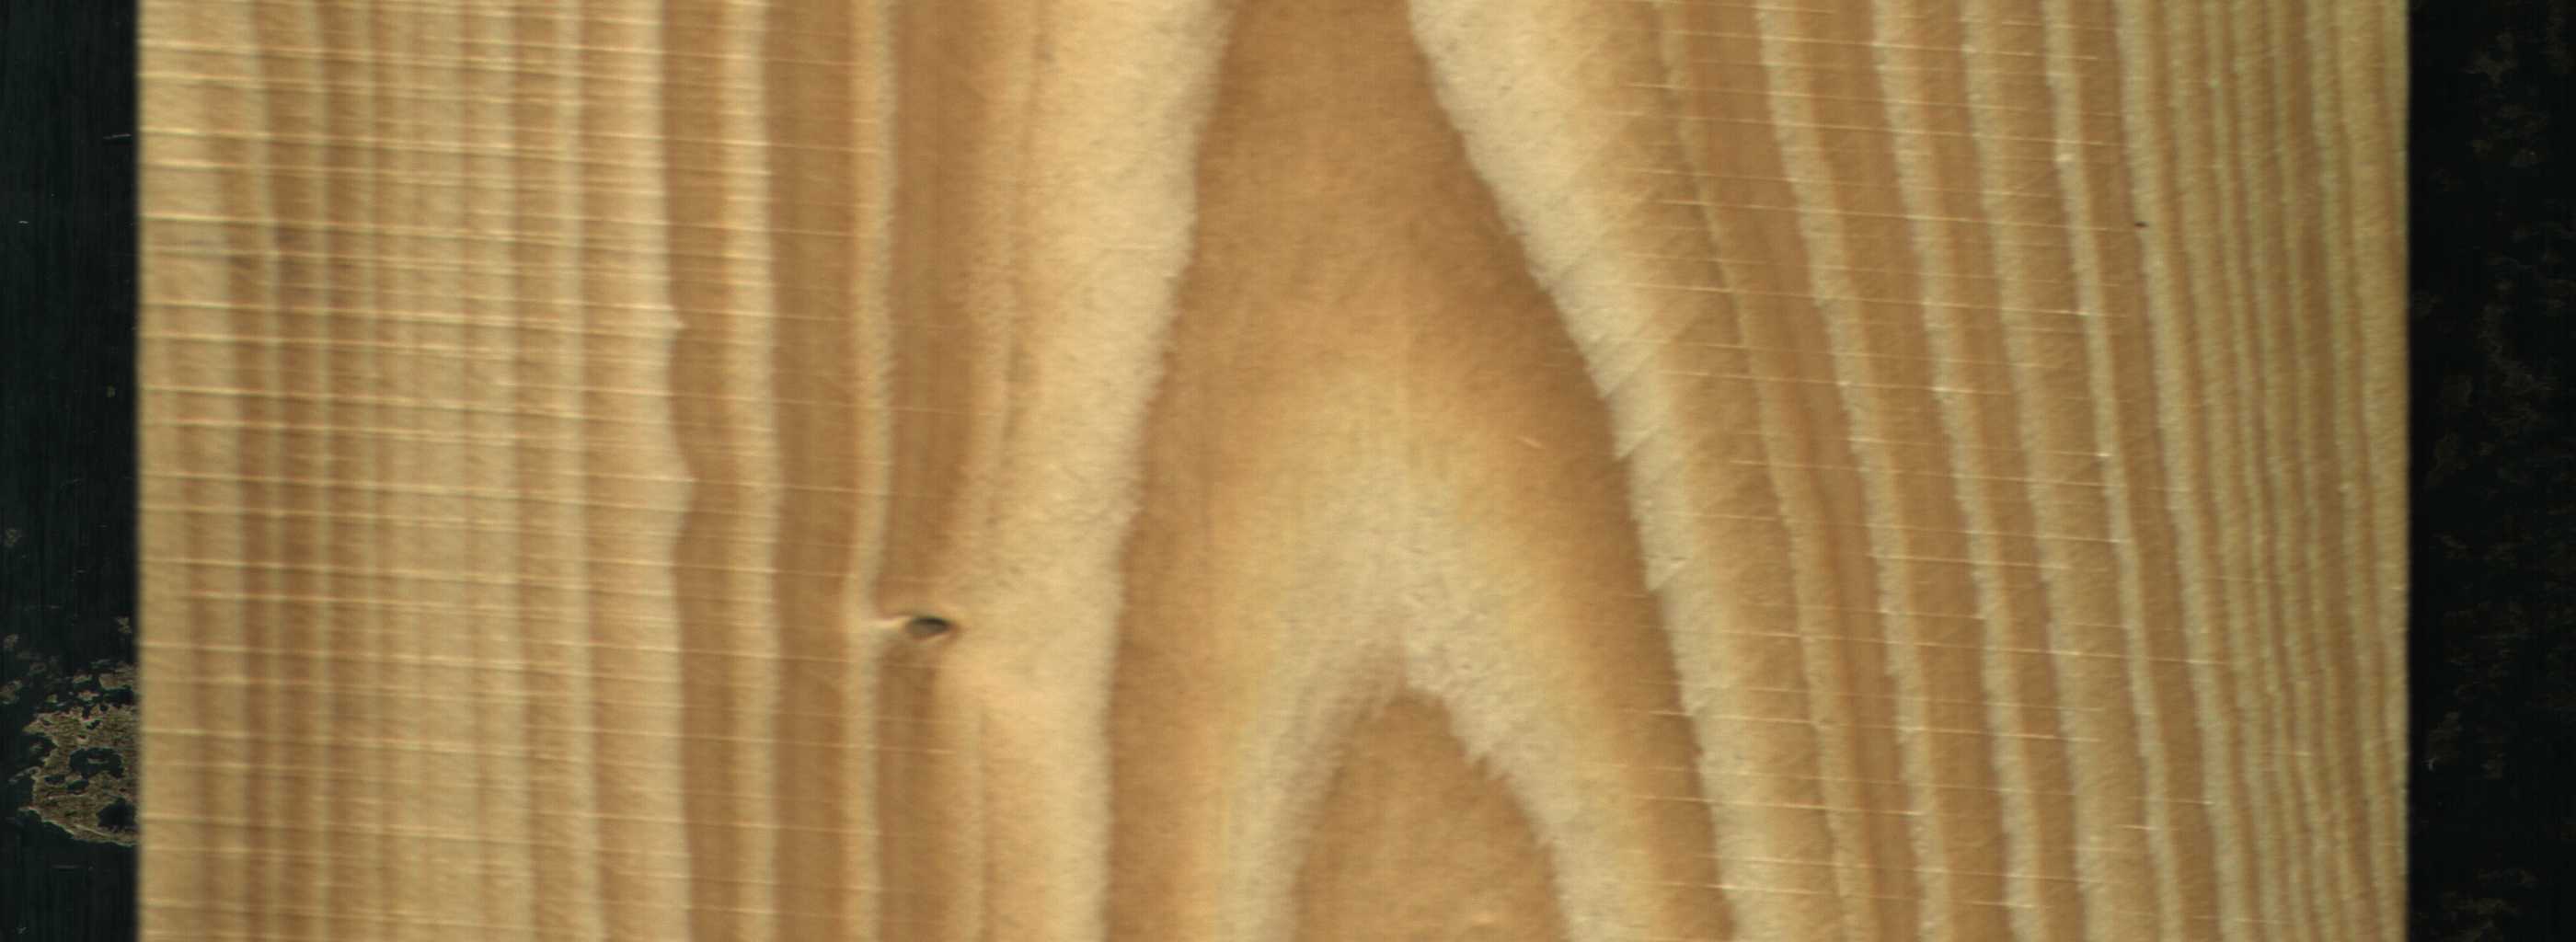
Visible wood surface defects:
Quartzity
Quartzity
Live_Knot